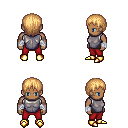
a pixel art fantasy rpg character, male body template, human, dark skin, steel chest armor, red pants, light blonde plain hairstyle, white cloth bandages, gold boots, four views (front, back, left, right), 2x2 character sprite sheet, small pixel art, hard edges, no anti-aliasing